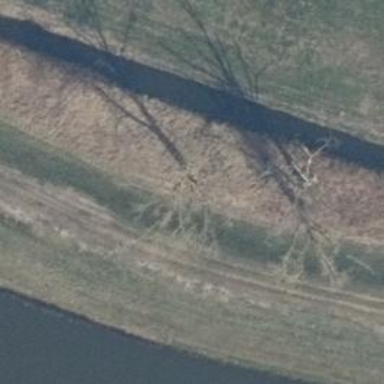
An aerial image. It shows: Row of trees in natural setting.